Interaction volume radius: 10 \u00c5
Interaction volume height: 15 \u00c5
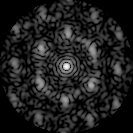
Disorder parameter: 0.561